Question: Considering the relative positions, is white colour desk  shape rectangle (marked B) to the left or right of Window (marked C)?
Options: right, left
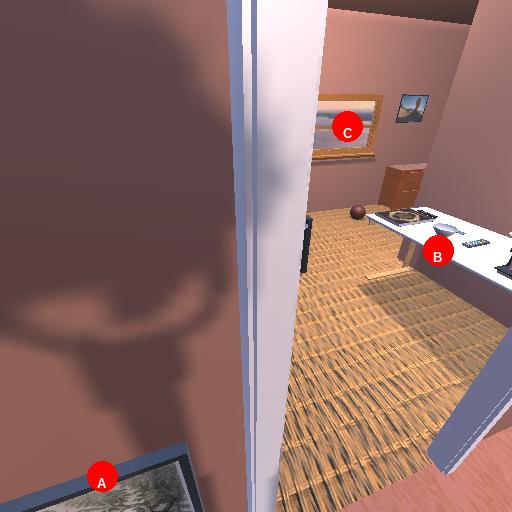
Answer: right